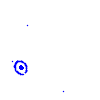
Particle: electron